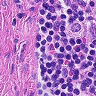
Metastatic tissue present: no